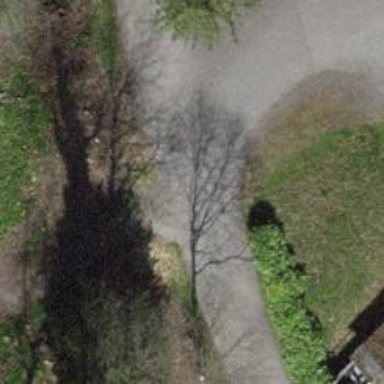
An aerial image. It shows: Bollard.